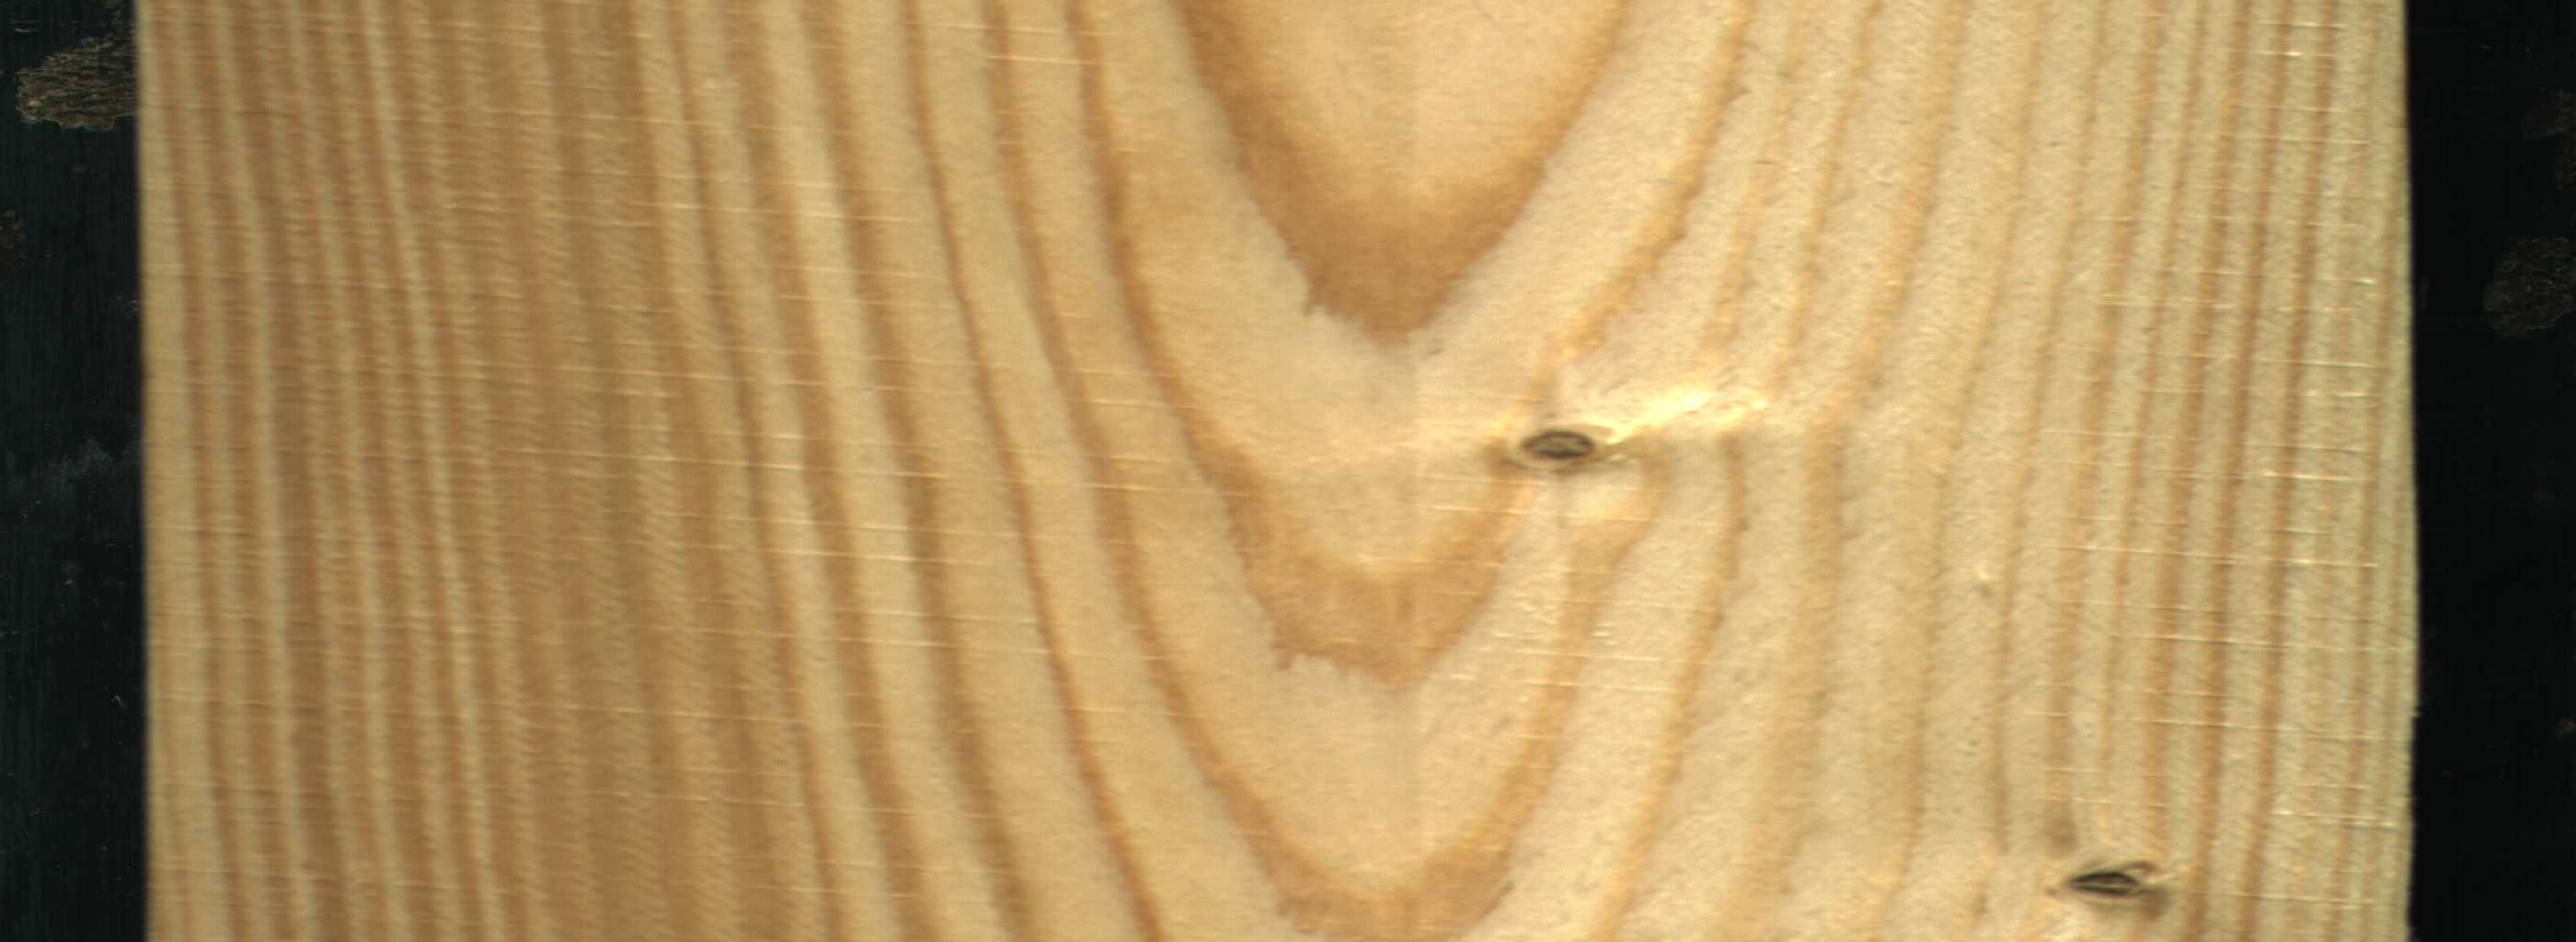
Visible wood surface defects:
Dead_Knot
Live_Knot
Live_Knot
Live_Knot